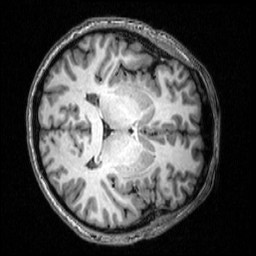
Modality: T1w
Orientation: axial
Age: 26
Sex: male
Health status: healthy
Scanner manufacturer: siemens
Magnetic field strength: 3 T
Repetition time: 2.53 s
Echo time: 0.00339 s